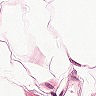
Metastatic tissue present: no